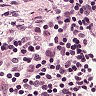
Metastatic tissue present: no